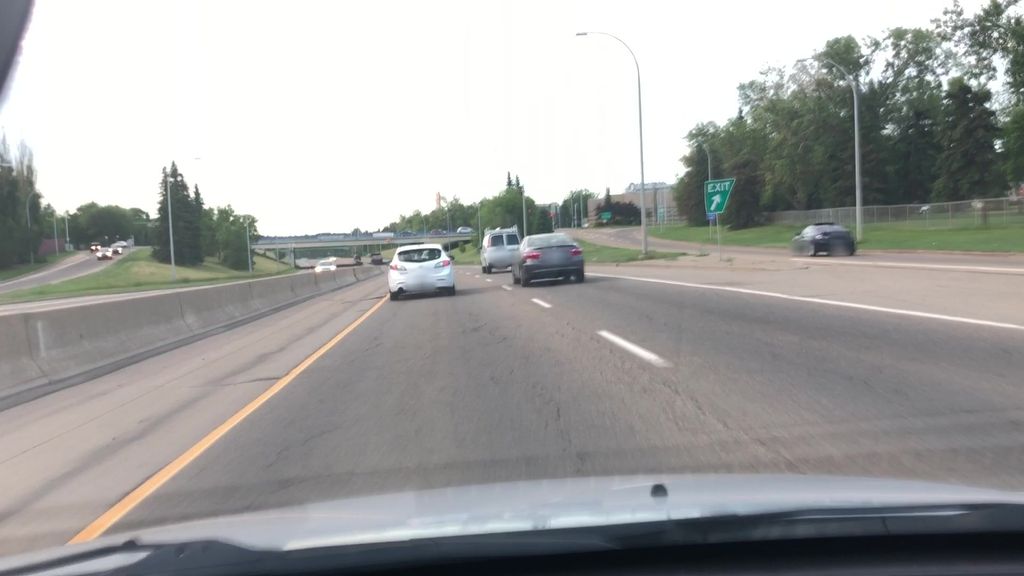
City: edmonton